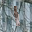
Label: 1